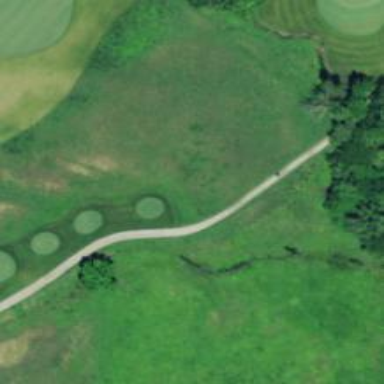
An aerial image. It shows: Service road used as golf cart path.